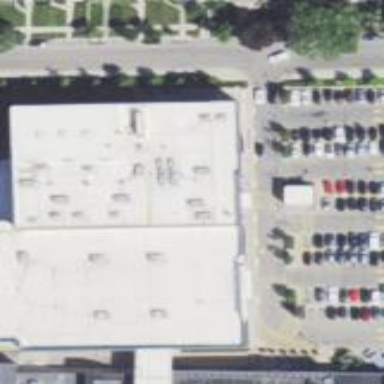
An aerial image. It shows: Retail building with fitness centre on the surrounding land.